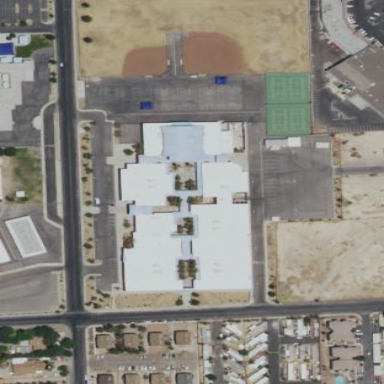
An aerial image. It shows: School.